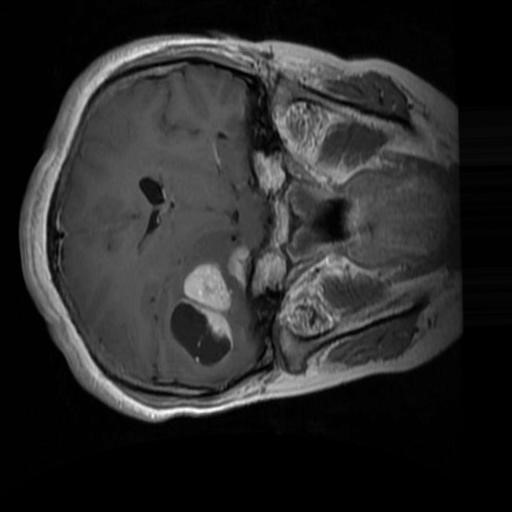
Label: brain_menin